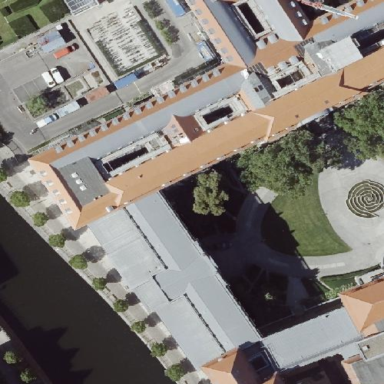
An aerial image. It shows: Unique government building with quadruple saltbox-shaped roof.